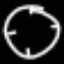
Label: clock